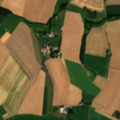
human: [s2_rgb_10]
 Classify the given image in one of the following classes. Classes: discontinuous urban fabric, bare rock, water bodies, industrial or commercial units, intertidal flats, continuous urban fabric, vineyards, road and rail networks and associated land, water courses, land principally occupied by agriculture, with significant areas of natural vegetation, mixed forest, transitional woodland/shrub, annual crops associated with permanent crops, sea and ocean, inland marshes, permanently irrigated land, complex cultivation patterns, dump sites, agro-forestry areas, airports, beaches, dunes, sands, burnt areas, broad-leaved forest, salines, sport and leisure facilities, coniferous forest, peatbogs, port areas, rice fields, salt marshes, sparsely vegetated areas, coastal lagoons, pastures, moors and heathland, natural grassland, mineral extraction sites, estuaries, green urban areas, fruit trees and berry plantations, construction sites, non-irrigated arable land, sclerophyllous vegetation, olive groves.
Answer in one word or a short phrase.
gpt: non-irrigated arable land, pastures